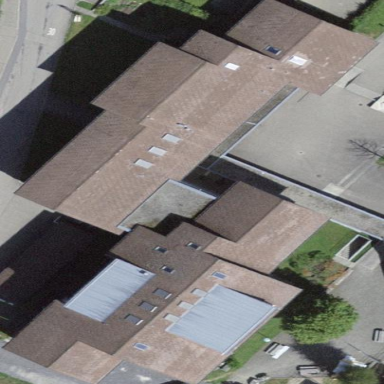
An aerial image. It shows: School building.